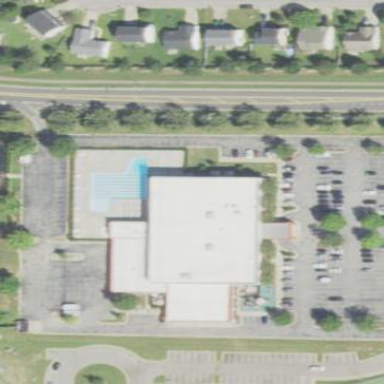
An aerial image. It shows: Fitness center building.